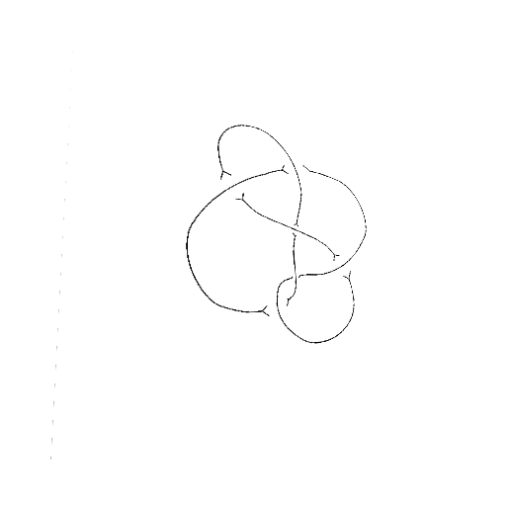
Crossing number: 6